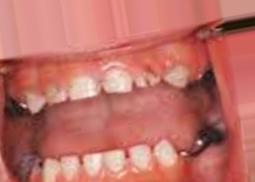
Condition: Caries